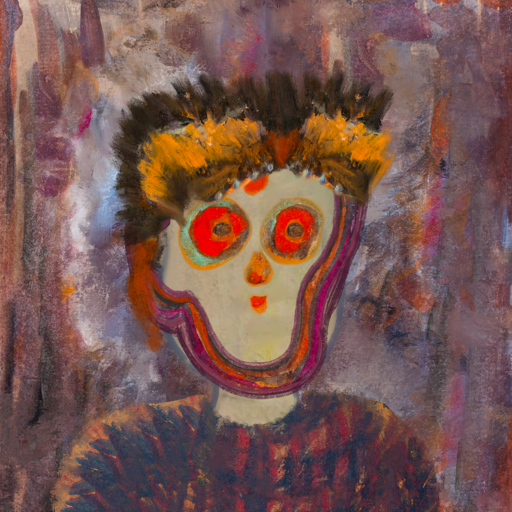
Background: Hypocrite, Head And Neck Front: Hill_Girl, Face Front: Sisters, Bust: In_The_Sun, Hair Front: Hypocrite, Head Accessory: Gypsy_Queen, Second Necklace: Blank, Necklace: Blank, Baby: Blank